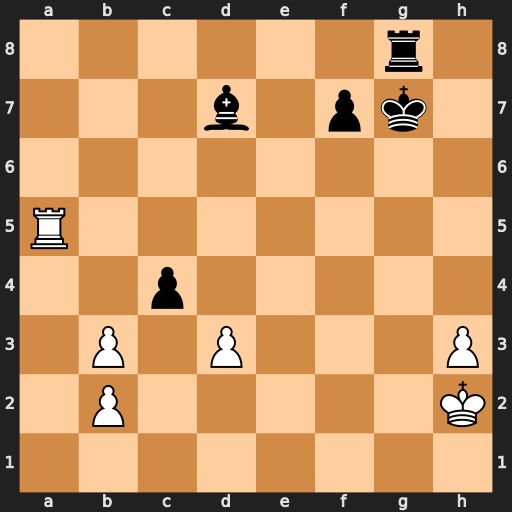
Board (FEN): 6r1/3b1pk1/8/R7/2p5/1P1P3P/1P5K/8
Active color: w
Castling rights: -
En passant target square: -
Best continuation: Rg5+ Kf8 Rxg8+ Kxg8 bxc4